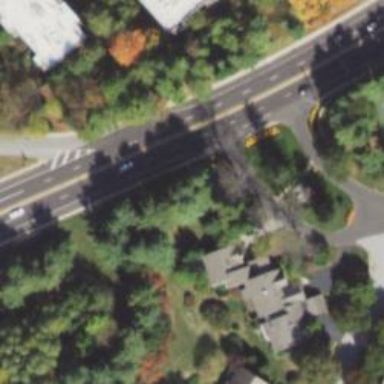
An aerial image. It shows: Footway along the road.